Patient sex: M
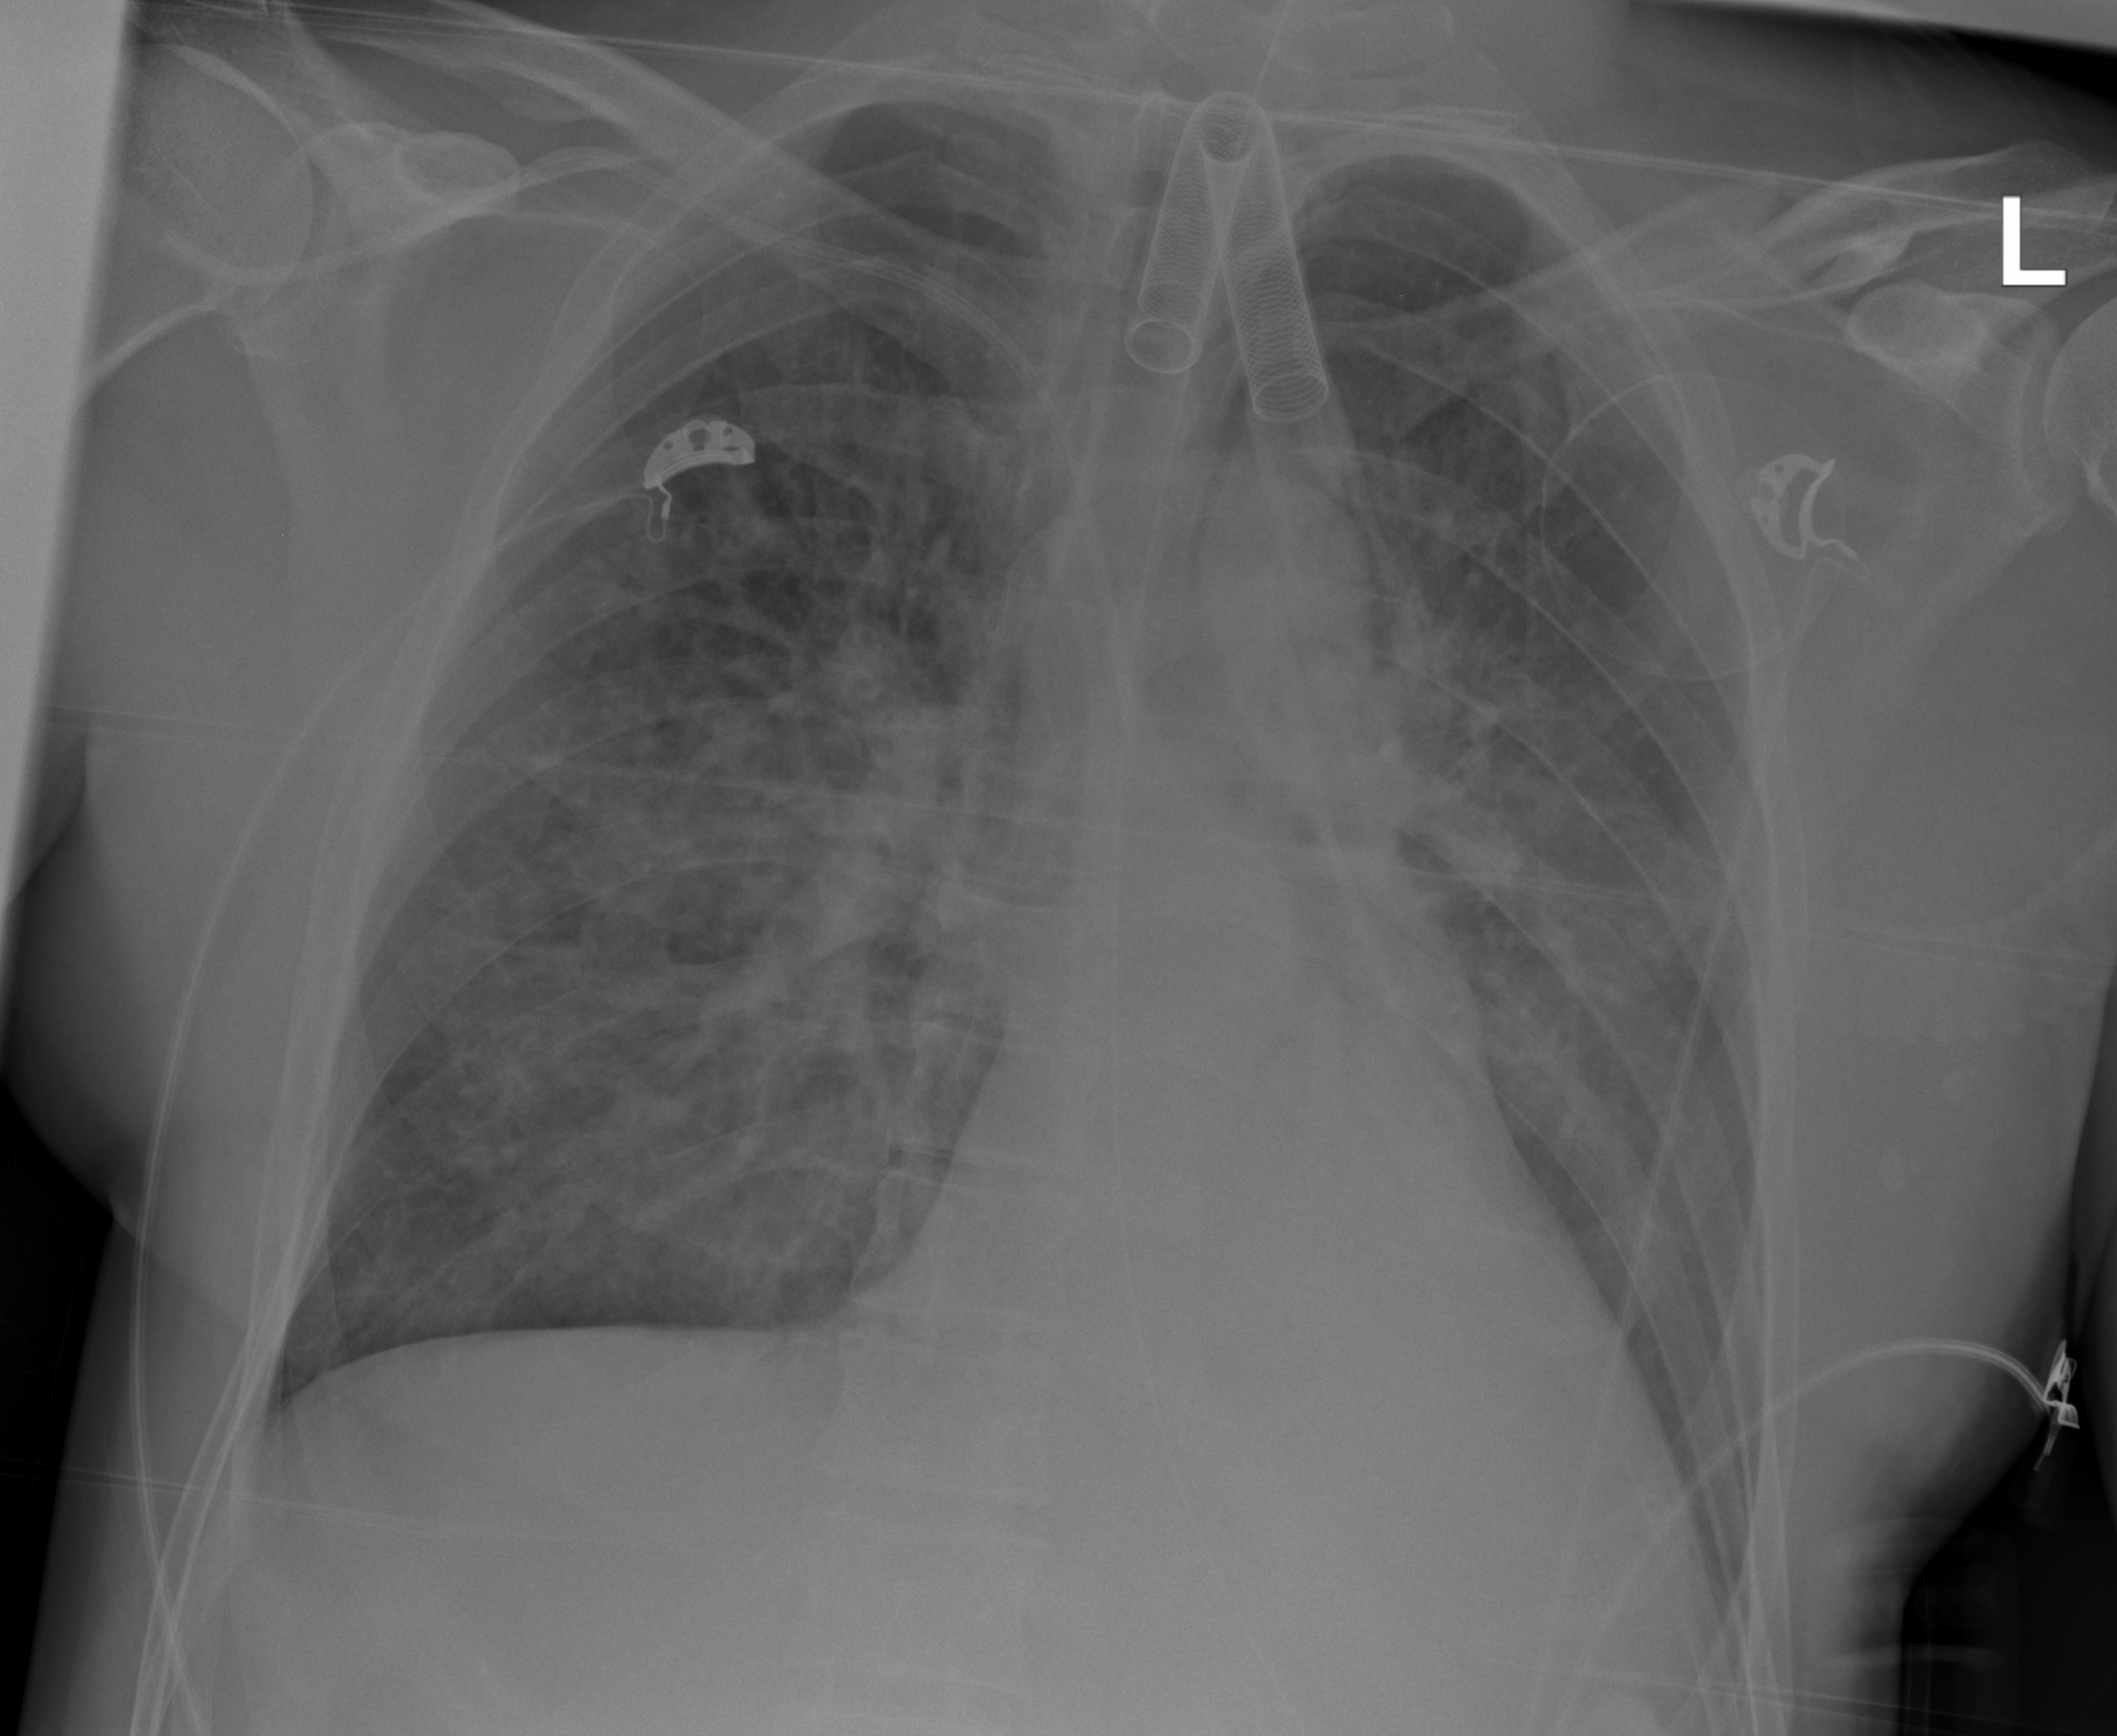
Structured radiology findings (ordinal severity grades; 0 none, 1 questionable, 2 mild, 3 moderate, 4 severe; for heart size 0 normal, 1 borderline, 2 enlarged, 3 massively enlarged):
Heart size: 0
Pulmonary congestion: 2
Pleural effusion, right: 0
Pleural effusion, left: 0
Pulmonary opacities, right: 3
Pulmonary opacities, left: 2
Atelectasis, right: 2
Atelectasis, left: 2